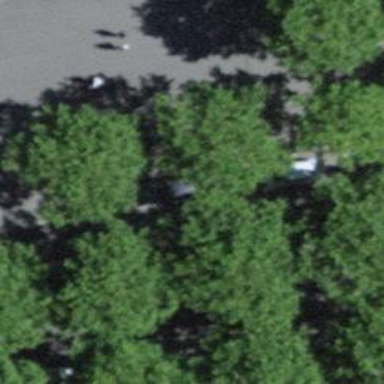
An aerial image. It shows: Avenue lined with broadleaved trees.